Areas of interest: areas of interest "Park Square"
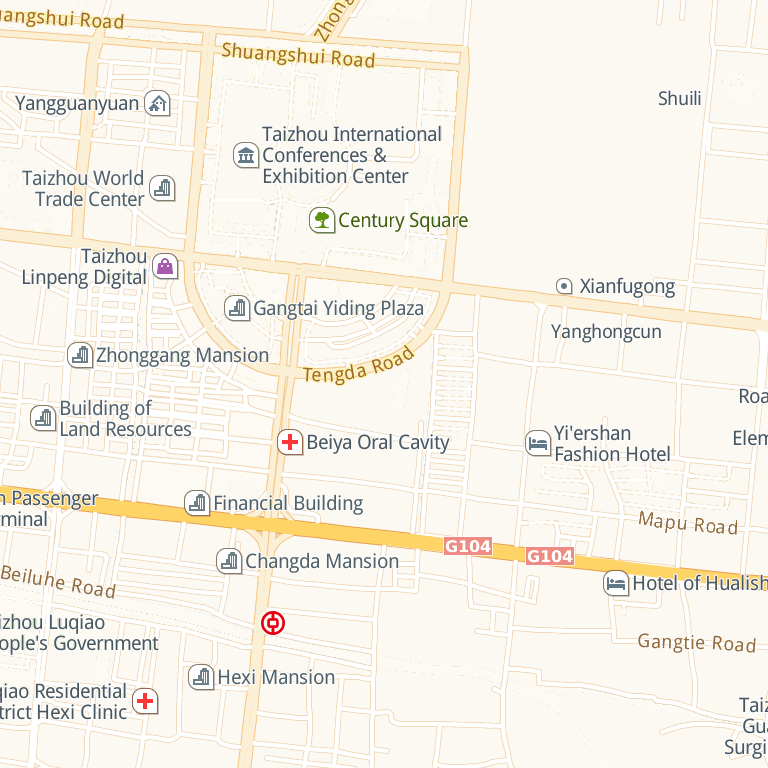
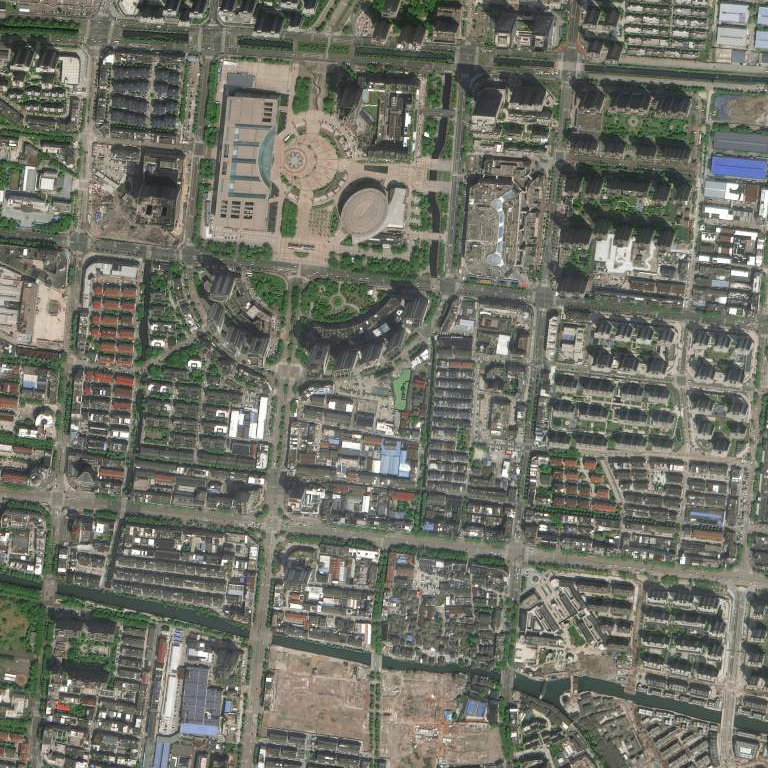